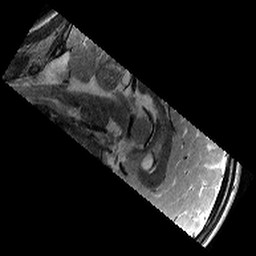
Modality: T2w
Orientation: sagittal
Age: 11
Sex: male
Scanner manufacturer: siemens
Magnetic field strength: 3 T
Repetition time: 9.23 s
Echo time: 0.067 s